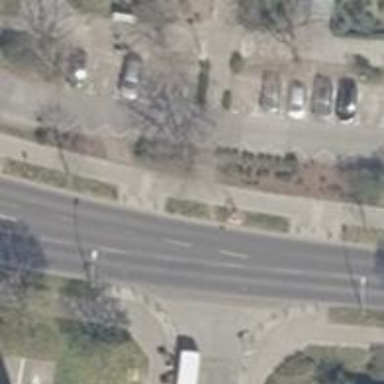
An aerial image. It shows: Unmarked crossing on footway.